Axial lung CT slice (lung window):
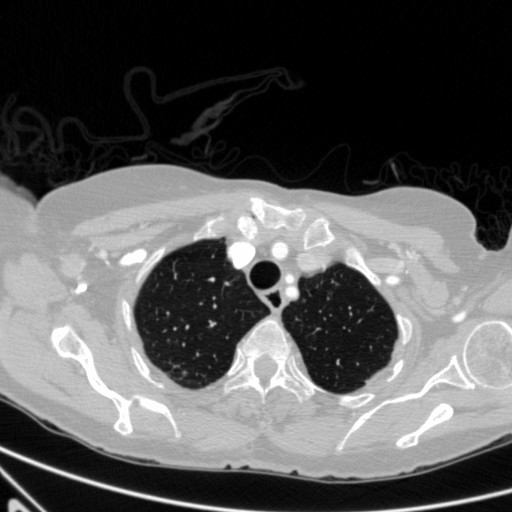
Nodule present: yes
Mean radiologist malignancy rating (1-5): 2.667